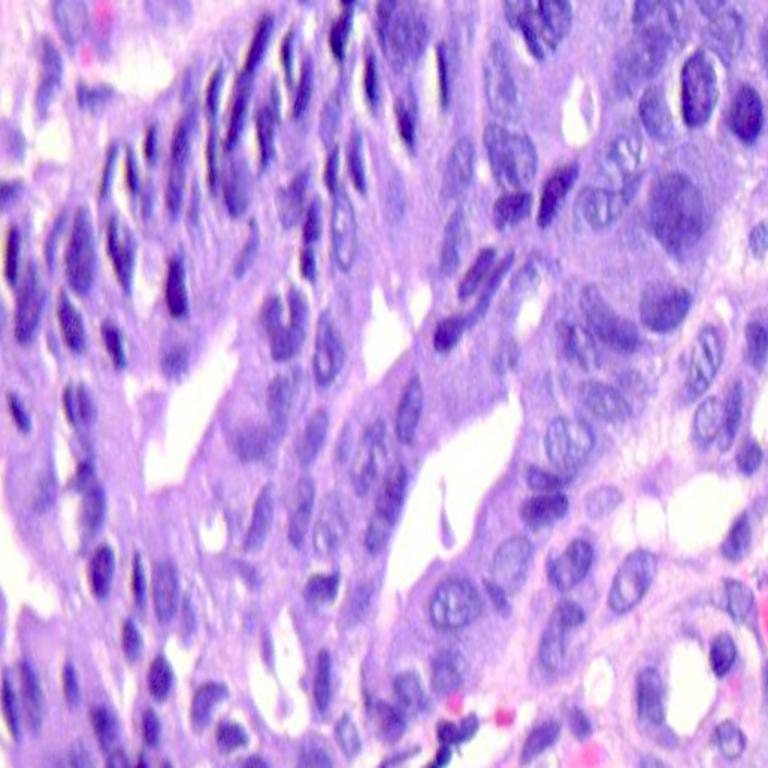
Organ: colon
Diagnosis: adenocarcinomas